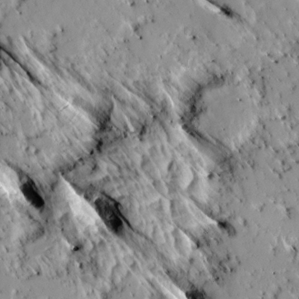
Label: non_frost